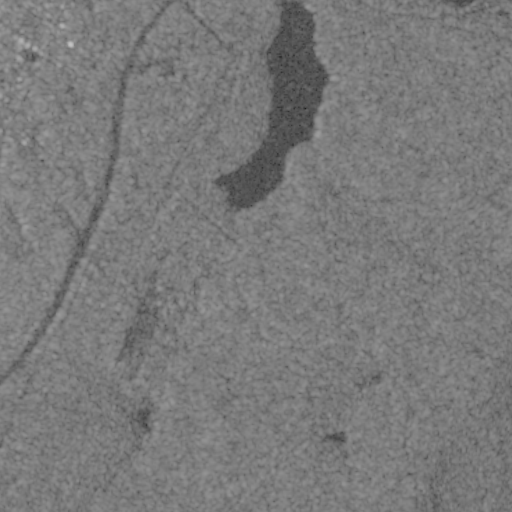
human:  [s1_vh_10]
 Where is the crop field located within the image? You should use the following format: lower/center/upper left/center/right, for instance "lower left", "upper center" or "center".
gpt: The crop field is located in the lower left of the image.
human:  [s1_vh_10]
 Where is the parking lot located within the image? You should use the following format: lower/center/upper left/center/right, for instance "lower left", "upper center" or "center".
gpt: The parking lot is located in the upper left of the image.
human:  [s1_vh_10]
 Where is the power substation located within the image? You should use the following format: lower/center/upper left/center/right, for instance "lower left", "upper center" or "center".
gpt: The power substation is located in the center left of the image.
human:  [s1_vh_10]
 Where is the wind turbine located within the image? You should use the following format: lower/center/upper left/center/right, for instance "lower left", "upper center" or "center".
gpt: The wind turbine is located in the center right of the image.
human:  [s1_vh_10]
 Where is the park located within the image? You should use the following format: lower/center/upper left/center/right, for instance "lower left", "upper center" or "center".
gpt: There is no park in the image.

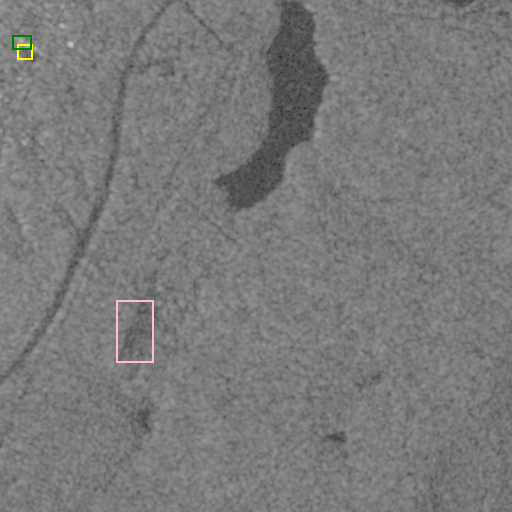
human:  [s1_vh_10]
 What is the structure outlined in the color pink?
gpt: The structure outlined in pink is a crop field.
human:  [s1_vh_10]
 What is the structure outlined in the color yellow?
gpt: The structure outlined in yellow is a parking lot.
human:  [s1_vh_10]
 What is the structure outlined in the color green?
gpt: The structure outlined in green is a building.
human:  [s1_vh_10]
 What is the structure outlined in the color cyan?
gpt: There is no cyan outline.